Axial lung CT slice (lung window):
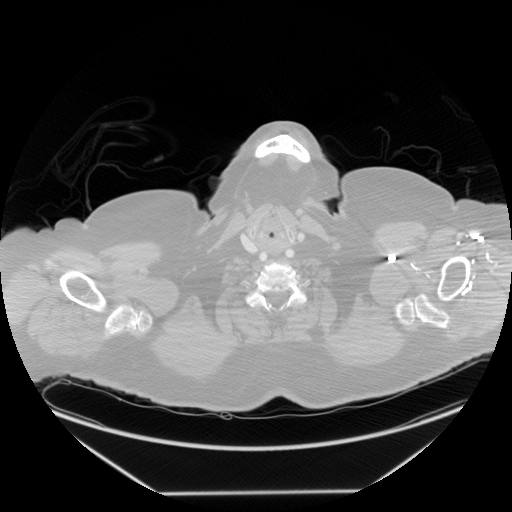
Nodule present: no